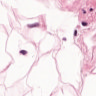
Metastatic tissue present: no